Question: I have the following object obtained by the mcmcglmm package in R
'''
> str(mcmc.list(results3[,2]))
List of 2
$ :Class 'mcmc' atomic [1:4000] 1.637 0.869 0.44 1.088 0.652 ...
.. ..- attr(*, "mcpar")= num [1:3] 1e+05 5e+05 1e+02
$ :Class 'mcmc' atomic [1:4000] 1.068 0.472 0.851 1.549 0.927 ...
.. ..- attr(*, "mcpar")= num [1:3] 1e+05 5e+05 1e+02
- attr(*, "class")= chr "mcmc.list"
>
'''
and I can plot a graph to look like this:
'''
plot(results3[,2])
'''

I would like to be able to plot just the graph on the right (the distribution) but can't figure out how (what's infuriating is I managed it last week - with no problems - but have forgotten how, and tried many variants over the last hour). Do you know a solution to this?
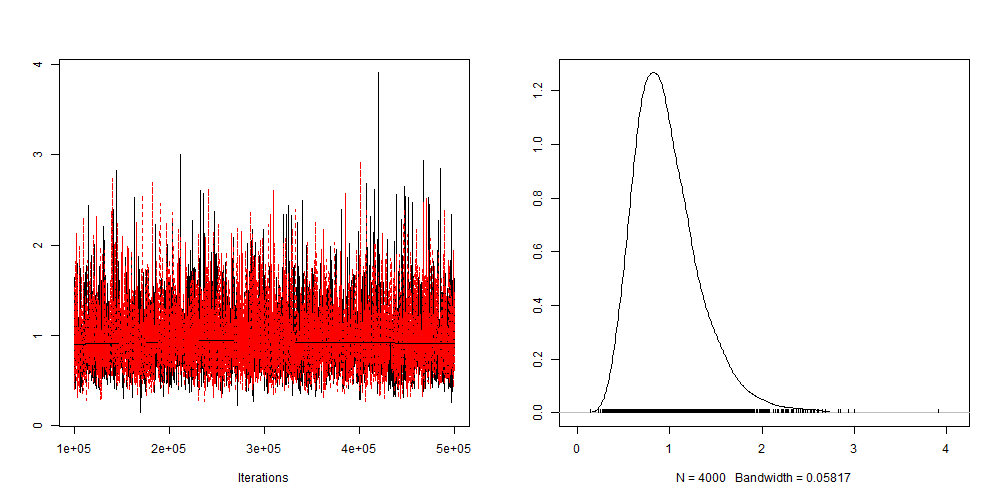
Answer: Stumbled across a solution by trial and error:
'''
plot(density(c(results3[,2][[1]],results3[,2][[2]])))
'''
(More elegant answers will be accepted as the answer)